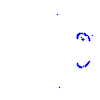
Particle: proton